一年级 · 计数
图写数。

共有 \$ \qquad \$个。
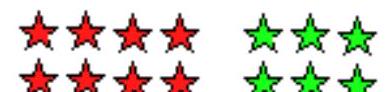
答案: 4